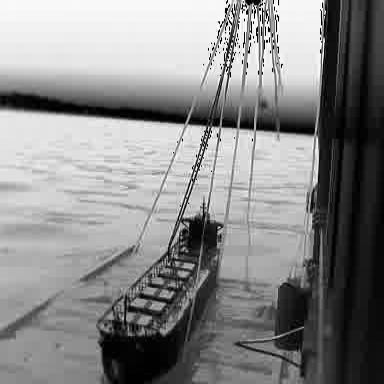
There is a liner in the infrared image.